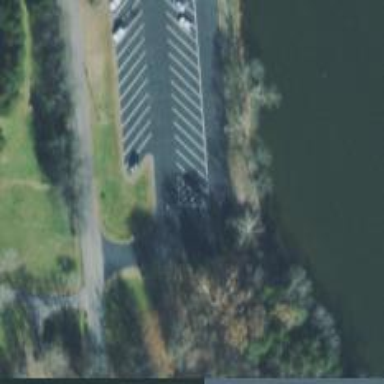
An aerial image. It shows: Parking area with asphalt surface in recreation ground.